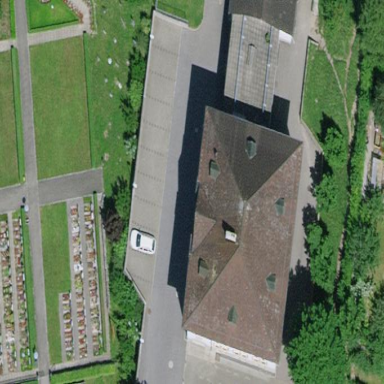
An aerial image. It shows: School building.